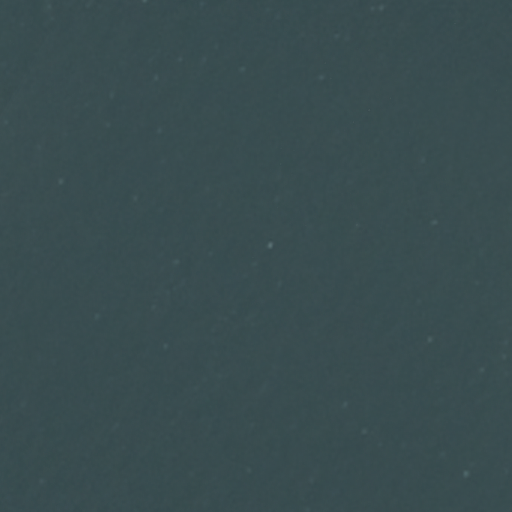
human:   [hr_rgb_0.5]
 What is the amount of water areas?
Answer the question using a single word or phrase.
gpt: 1

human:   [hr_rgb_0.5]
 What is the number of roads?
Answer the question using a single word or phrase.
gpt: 2

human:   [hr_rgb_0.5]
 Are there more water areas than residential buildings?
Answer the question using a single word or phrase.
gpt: yes

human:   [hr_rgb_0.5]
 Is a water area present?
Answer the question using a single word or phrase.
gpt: yes

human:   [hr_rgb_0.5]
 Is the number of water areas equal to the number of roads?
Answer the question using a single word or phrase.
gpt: no

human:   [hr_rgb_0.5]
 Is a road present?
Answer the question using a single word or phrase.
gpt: yes

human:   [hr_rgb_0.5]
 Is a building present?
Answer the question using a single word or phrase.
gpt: no

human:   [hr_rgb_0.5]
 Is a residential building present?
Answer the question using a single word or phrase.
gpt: no

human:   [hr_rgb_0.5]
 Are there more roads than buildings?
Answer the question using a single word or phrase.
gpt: yes

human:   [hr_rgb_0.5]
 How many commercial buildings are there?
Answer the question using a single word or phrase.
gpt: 0

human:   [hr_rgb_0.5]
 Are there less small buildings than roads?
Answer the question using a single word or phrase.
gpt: yes

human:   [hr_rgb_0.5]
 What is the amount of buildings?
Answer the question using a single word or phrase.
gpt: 0

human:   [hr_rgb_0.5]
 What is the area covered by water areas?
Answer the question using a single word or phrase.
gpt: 10618m2

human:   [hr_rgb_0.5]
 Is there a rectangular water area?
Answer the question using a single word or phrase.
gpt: yes

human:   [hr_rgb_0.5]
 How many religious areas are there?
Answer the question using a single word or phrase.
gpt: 0

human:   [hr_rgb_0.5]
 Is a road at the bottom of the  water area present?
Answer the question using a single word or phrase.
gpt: no

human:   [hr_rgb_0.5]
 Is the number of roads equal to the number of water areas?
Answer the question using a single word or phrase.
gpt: no

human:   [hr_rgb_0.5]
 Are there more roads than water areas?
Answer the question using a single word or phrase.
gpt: yes

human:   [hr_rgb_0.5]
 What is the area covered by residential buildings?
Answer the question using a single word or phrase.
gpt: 0m2

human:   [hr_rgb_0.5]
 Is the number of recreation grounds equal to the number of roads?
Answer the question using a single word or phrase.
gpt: no

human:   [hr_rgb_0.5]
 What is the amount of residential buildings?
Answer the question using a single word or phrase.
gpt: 0

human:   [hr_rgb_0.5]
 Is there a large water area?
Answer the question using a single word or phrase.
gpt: yes

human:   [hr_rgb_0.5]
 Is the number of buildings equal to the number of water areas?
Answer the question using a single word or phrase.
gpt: no

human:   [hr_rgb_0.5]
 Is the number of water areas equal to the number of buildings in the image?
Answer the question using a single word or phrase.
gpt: no

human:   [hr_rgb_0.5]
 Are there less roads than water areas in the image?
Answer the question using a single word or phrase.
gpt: no

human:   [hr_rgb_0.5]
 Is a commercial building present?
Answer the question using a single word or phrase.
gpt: no

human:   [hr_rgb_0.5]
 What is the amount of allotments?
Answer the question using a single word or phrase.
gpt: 0

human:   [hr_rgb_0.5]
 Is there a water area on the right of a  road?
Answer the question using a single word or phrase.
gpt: no

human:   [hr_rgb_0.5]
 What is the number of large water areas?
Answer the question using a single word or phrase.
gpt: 1

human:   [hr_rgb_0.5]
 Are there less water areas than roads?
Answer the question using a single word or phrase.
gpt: yes

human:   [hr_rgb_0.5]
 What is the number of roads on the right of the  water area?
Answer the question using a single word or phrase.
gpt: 2

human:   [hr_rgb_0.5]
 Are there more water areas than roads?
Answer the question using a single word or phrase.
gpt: no

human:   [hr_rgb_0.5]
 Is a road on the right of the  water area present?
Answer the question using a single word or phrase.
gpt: yes

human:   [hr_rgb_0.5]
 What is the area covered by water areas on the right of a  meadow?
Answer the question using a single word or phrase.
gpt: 0m2

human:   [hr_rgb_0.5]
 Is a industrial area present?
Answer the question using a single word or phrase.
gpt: no

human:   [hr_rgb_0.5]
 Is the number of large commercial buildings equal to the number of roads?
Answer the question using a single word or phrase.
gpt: no

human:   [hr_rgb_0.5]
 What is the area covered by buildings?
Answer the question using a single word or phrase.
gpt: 0m2

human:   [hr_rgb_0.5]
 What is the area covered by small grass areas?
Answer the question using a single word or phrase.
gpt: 0m2

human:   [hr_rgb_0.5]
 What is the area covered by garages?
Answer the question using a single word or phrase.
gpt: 0m2

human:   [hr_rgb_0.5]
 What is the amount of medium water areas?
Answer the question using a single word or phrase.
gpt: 0

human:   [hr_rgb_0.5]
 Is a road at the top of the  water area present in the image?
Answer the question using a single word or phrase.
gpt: yes

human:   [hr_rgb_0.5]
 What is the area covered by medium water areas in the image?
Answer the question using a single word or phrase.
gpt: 0m2

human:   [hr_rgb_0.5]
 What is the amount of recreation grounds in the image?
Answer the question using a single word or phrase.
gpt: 0

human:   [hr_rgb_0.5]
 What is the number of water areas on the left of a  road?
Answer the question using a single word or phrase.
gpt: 0

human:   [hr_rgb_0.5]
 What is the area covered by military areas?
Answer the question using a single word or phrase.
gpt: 0m2

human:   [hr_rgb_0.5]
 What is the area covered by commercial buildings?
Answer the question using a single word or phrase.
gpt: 0m2

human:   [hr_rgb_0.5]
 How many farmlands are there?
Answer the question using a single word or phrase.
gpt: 0

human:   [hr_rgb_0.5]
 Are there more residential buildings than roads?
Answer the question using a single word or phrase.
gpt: no

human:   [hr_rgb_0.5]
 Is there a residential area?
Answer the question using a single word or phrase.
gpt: no

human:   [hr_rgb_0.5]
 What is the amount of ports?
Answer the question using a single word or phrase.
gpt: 0

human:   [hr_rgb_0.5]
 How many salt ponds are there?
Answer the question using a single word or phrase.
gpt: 0

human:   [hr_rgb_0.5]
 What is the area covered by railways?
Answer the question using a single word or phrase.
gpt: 0m2

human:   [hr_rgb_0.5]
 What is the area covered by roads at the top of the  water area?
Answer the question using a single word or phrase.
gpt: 0m2

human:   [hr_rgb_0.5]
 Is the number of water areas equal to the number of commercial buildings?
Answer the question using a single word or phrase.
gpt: no

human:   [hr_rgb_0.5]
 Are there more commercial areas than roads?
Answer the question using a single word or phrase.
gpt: no

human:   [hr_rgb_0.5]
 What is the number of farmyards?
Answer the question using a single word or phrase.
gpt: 0

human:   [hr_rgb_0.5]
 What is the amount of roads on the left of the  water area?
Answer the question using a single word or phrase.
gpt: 0

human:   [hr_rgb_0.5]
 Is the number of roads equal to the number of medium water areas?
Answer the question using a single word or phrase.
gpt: no

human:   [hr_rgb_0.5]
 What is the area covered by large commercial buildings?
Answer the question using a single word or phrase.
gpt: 0m2

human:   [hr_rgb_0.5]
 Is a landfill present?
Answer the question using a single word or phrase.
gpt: no

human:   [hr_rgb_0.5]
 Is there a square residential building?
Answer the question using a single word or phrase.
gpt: no

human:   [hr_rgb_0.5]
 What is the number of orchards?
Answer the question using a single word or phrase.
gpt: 0

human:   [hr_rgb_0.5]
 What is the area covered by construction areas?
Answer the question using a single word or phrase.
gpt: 0m2

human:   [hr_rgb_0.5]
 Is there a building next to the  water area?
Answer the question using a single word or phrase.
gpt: no